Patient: sex F, age 62
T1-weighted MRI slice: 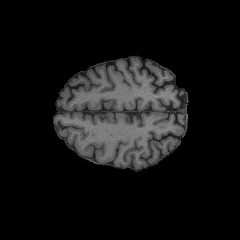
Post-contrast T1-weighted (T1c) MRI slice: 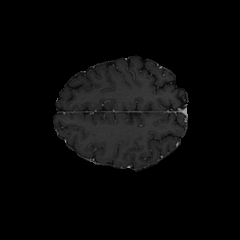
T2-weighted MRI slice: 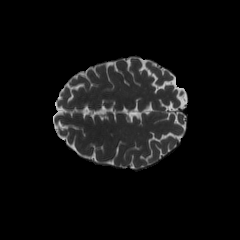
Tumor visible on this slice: no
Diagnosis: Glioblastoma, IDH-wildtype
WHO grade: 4